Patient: sex M, age 78
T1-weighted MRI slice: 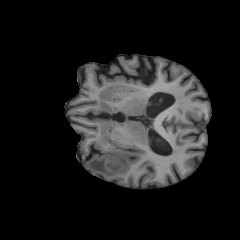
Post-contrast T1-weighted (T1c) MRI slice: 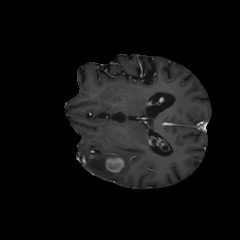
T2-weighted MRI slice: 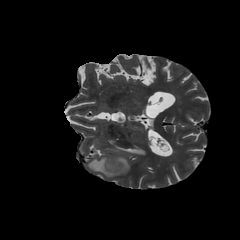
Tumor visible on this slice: yes
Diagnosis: Glioblastoma, IDH-wildtype
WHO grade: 4